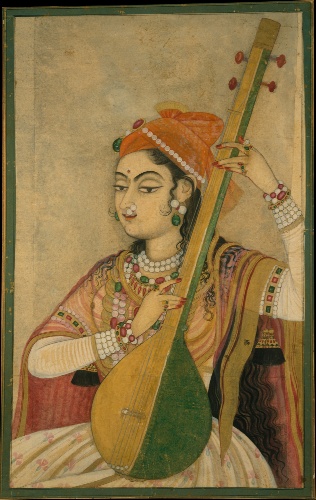
Date: ca. 1735
Object type: Painting
Classification: Paintings
Medium: Ink, opaque and transparent watercolor, and gold on paper
Culture: India (Rajasthan, Kishangarh)
Dimensions: 18 1/2 x 13 1/4 in. (47 x 33.7 cm)
Department: Asian Art
Credit line: Fletcher Fund, 1996
Accession year: 1996
Repository: Metropolitan Museum of Art, New York, NY
Tags: Musical Instruments|Women|Musicians|Music